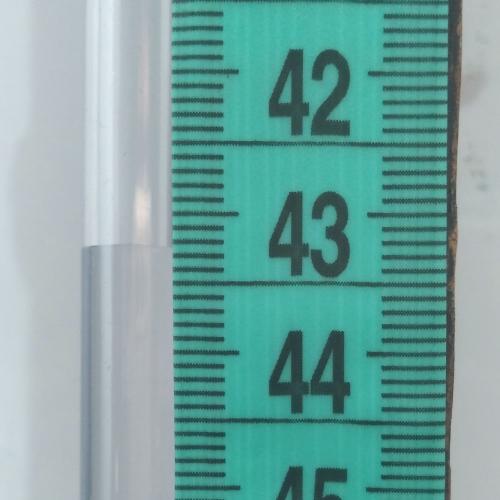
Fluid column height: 43.2 cm